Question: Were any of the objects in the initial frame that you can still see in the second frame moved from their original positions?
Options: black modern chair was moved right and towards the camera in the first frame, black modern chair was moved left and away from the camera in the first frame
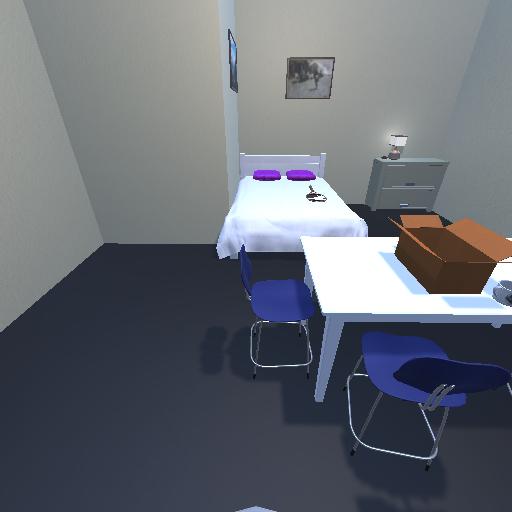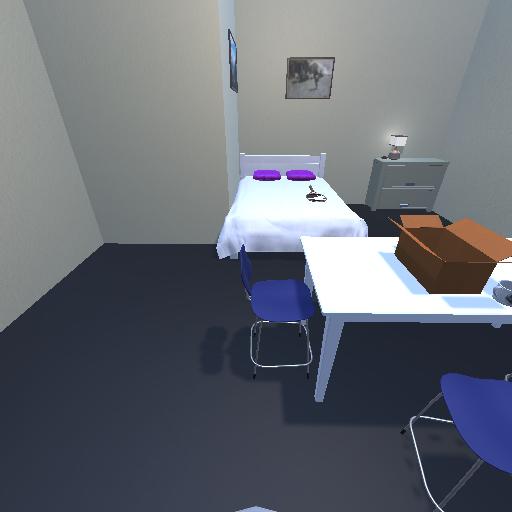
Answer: black modern chair was moved right and towards the camera in the first frame